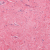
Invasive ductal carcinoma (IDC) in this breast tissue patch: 0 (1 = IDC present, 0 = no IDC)